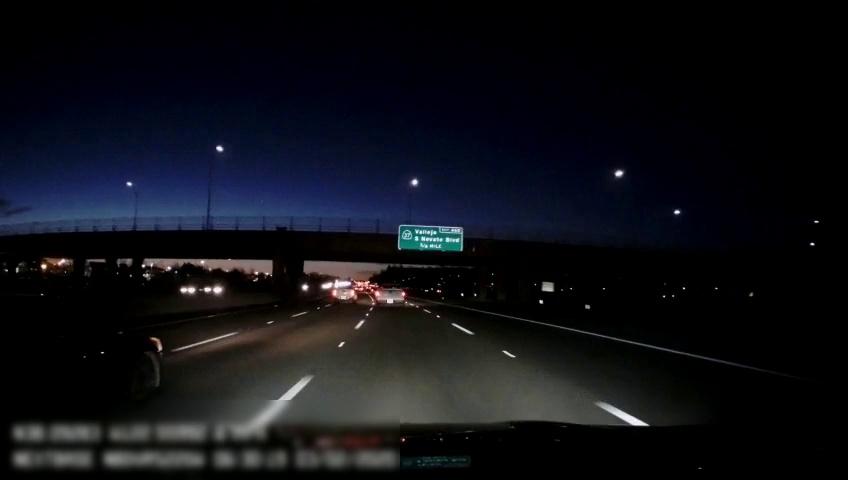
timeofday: Night
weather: Other
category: Drivable Space
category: Vehicles | Truck
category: Vehicles | Truck
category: Vehicles | Car
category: Vehicles | Car
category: Vehicles | Car
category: Lanes | Alternate Lane
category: Lanes | Alternate Lane
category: Lanes | Alternate Lane
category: Lanes | Alternate Lane
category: Lanes | Alternate Lane
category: Traffic | Signs
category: Traffic | Signs